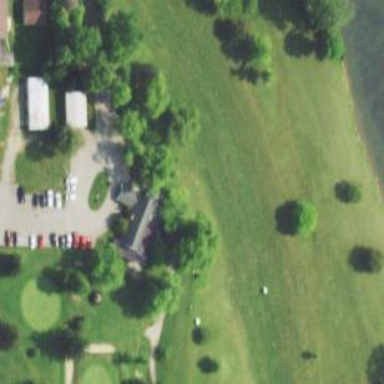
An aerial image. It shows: Golf fairway on grassy land designated for golfing activities.